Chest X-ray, PA view. Patient: 68 years old, sex F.
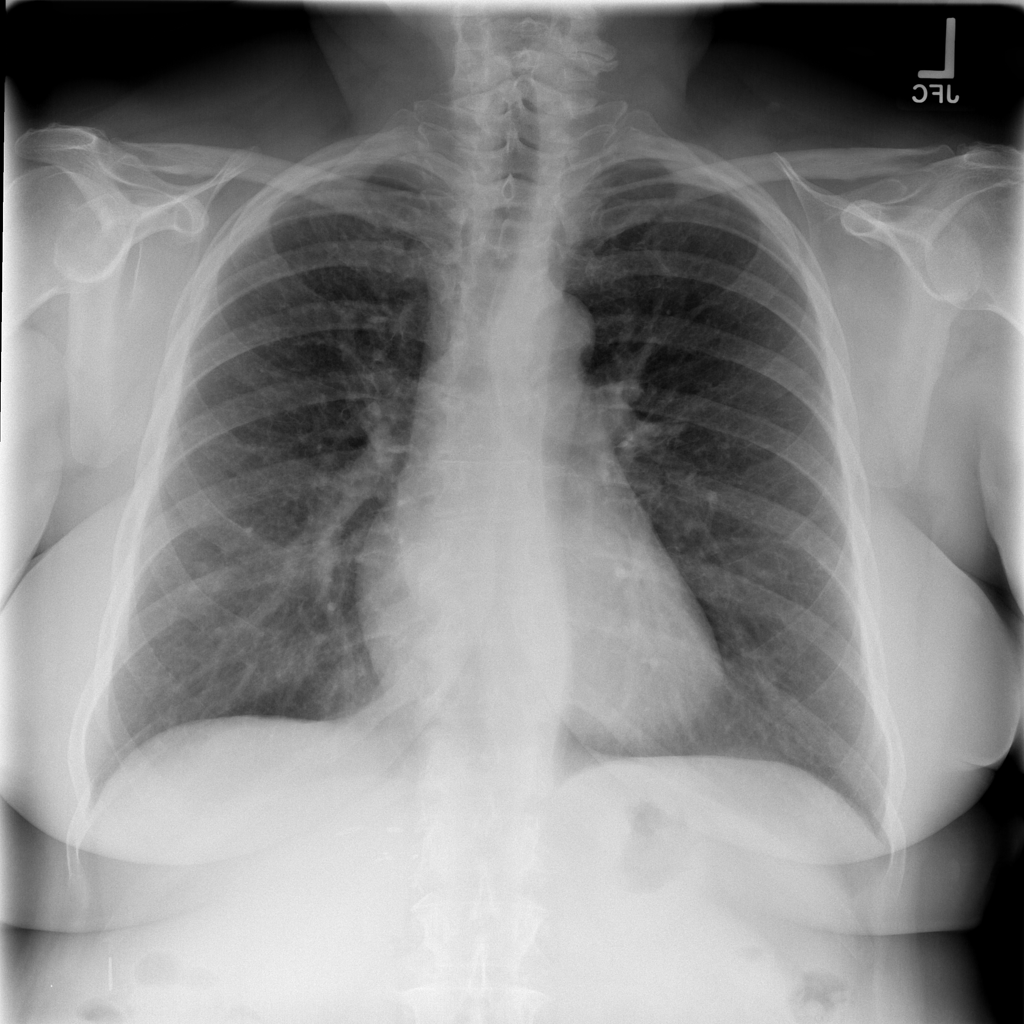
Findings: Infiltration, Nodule